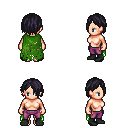
a pixel art fantasy rpg character, female body template, human, light skin, green tattered cape, magenta pants, raven bangs hairstyle, black shoes, four views (front, back, left, right), 2x2 character sprite sheet, small pixel art, hard edges, no anti-aliasing